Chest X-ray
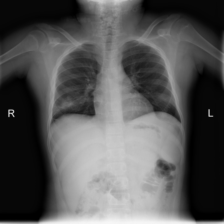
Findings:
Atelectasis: negative
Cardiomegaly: negative
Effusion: negative
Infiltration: positive
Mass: negative
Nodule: negative
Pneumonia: negative
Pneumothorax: negative
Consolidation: negative
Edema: negative
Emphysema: negative
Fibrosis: negative
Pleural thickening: negative
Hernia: negative